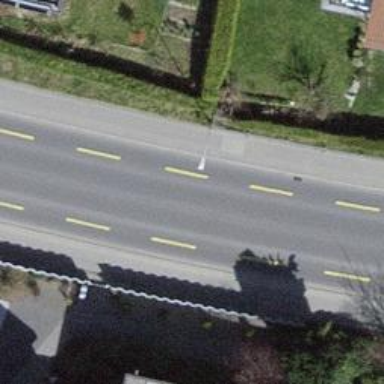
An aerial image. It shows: Asphalt sidewalk.